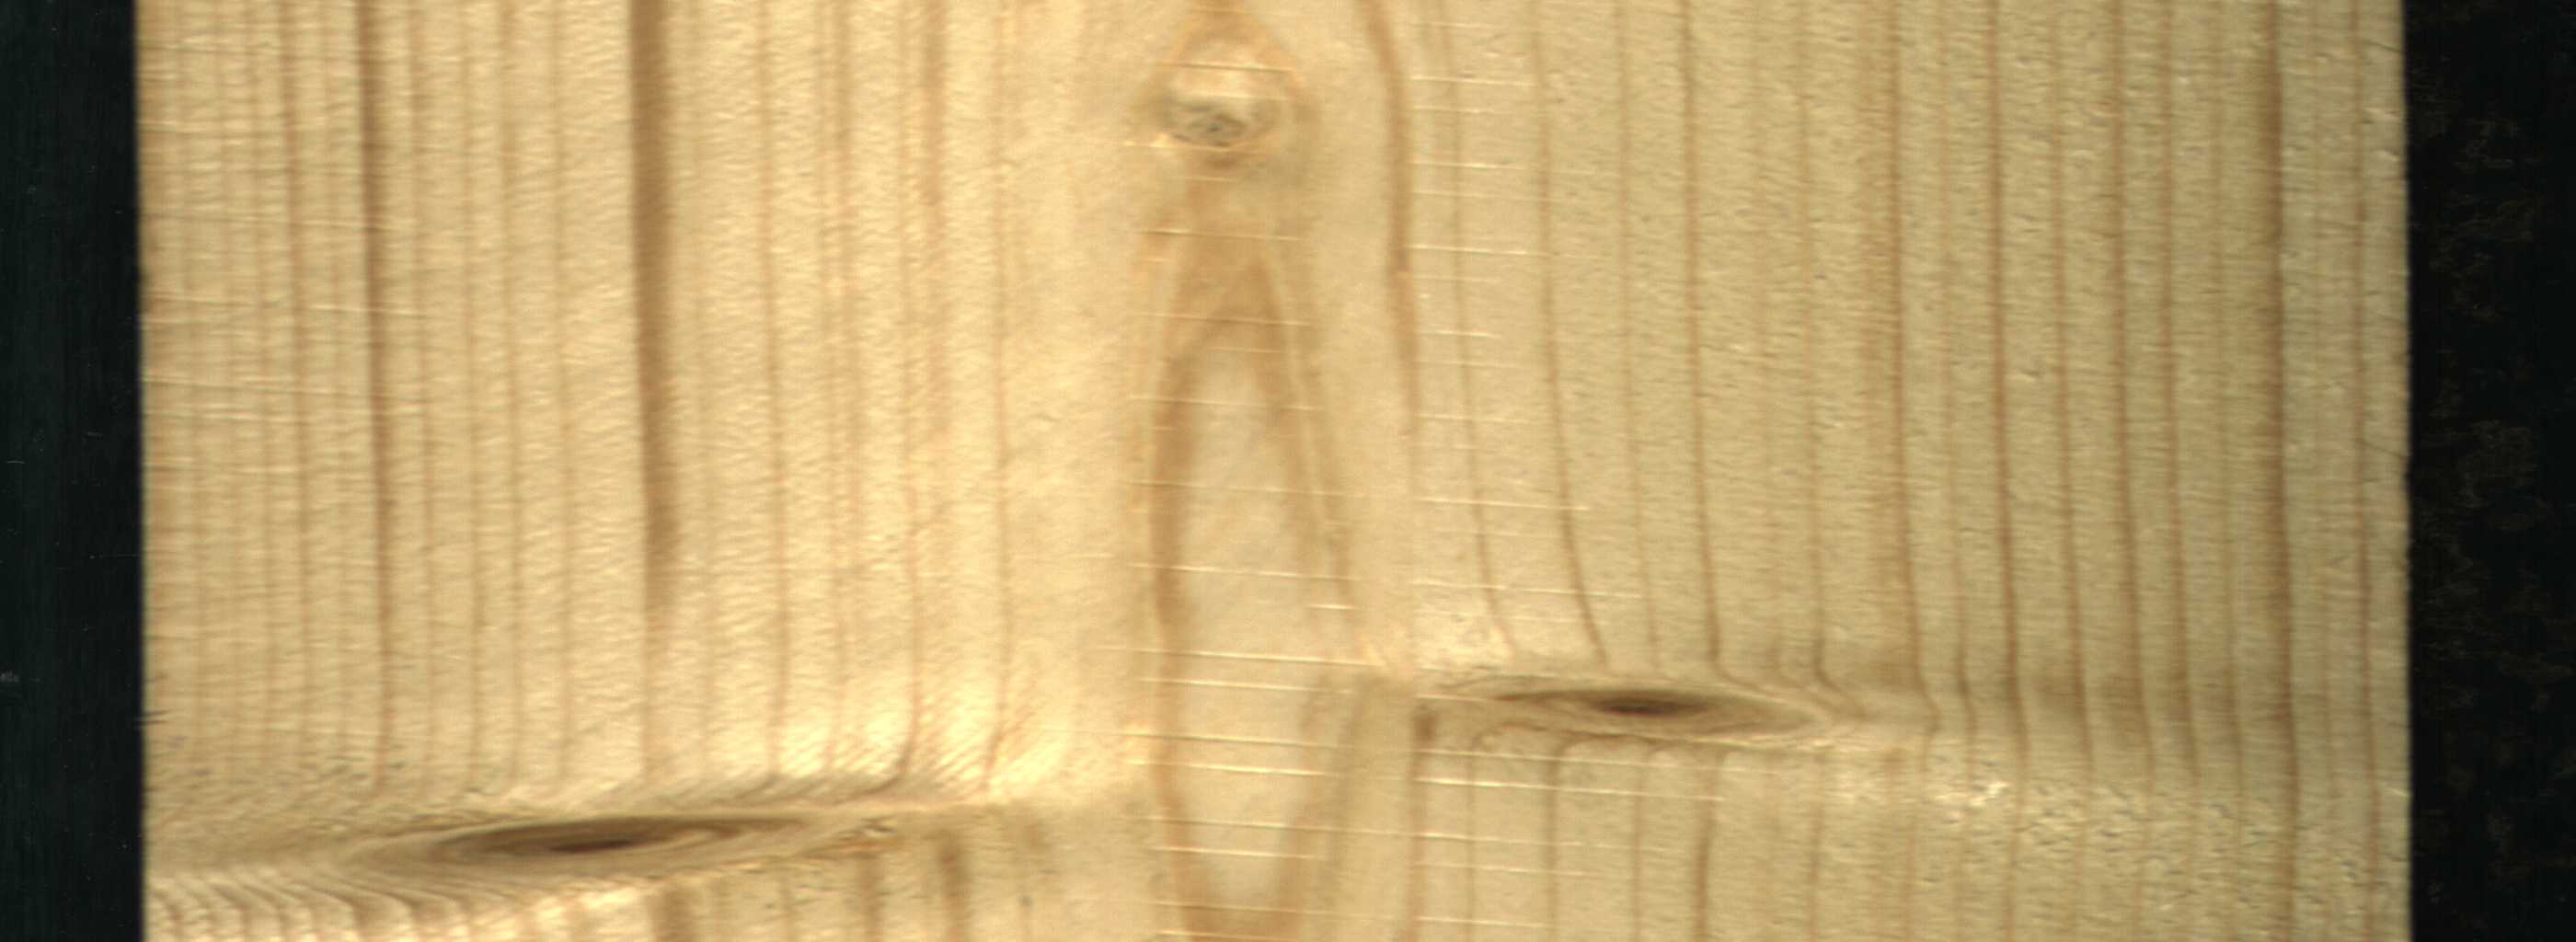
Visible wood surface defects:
Quartzity
Live_Knot
Live_Knot